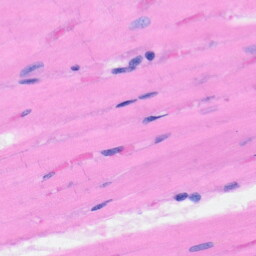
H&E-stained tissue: Heart